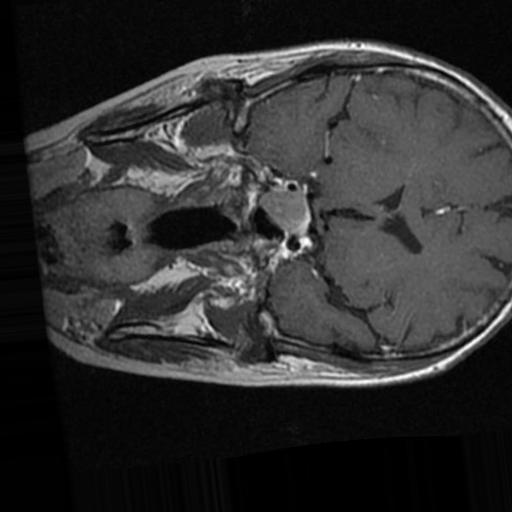
Label: brain_tumor